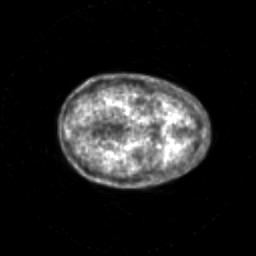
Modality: PET
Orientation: axial
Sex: female
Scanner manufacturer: siemens